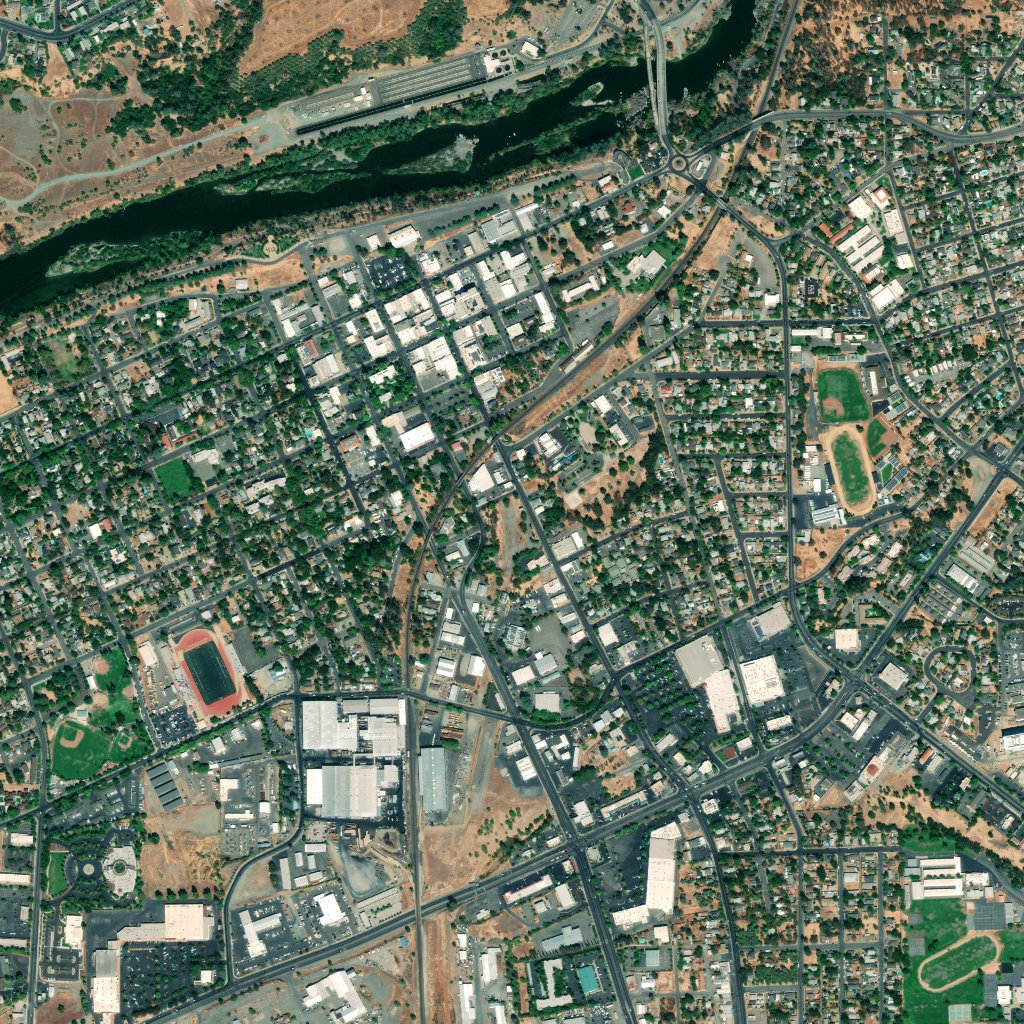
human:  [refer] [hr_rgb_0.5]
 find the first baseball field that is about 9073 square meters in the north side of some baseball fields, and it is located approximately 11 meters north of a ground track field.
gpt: <box>[[79, 35, 84, 41, 0]]</box>